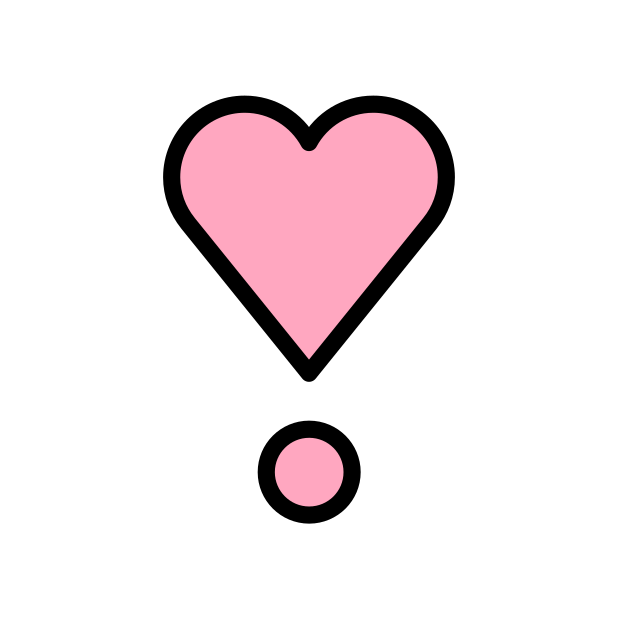
Emoji: ❣
Name: heavy heart exclamation mark ornament
Unicode: 0x2763